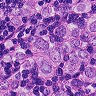
Metastatic tissue present: yes